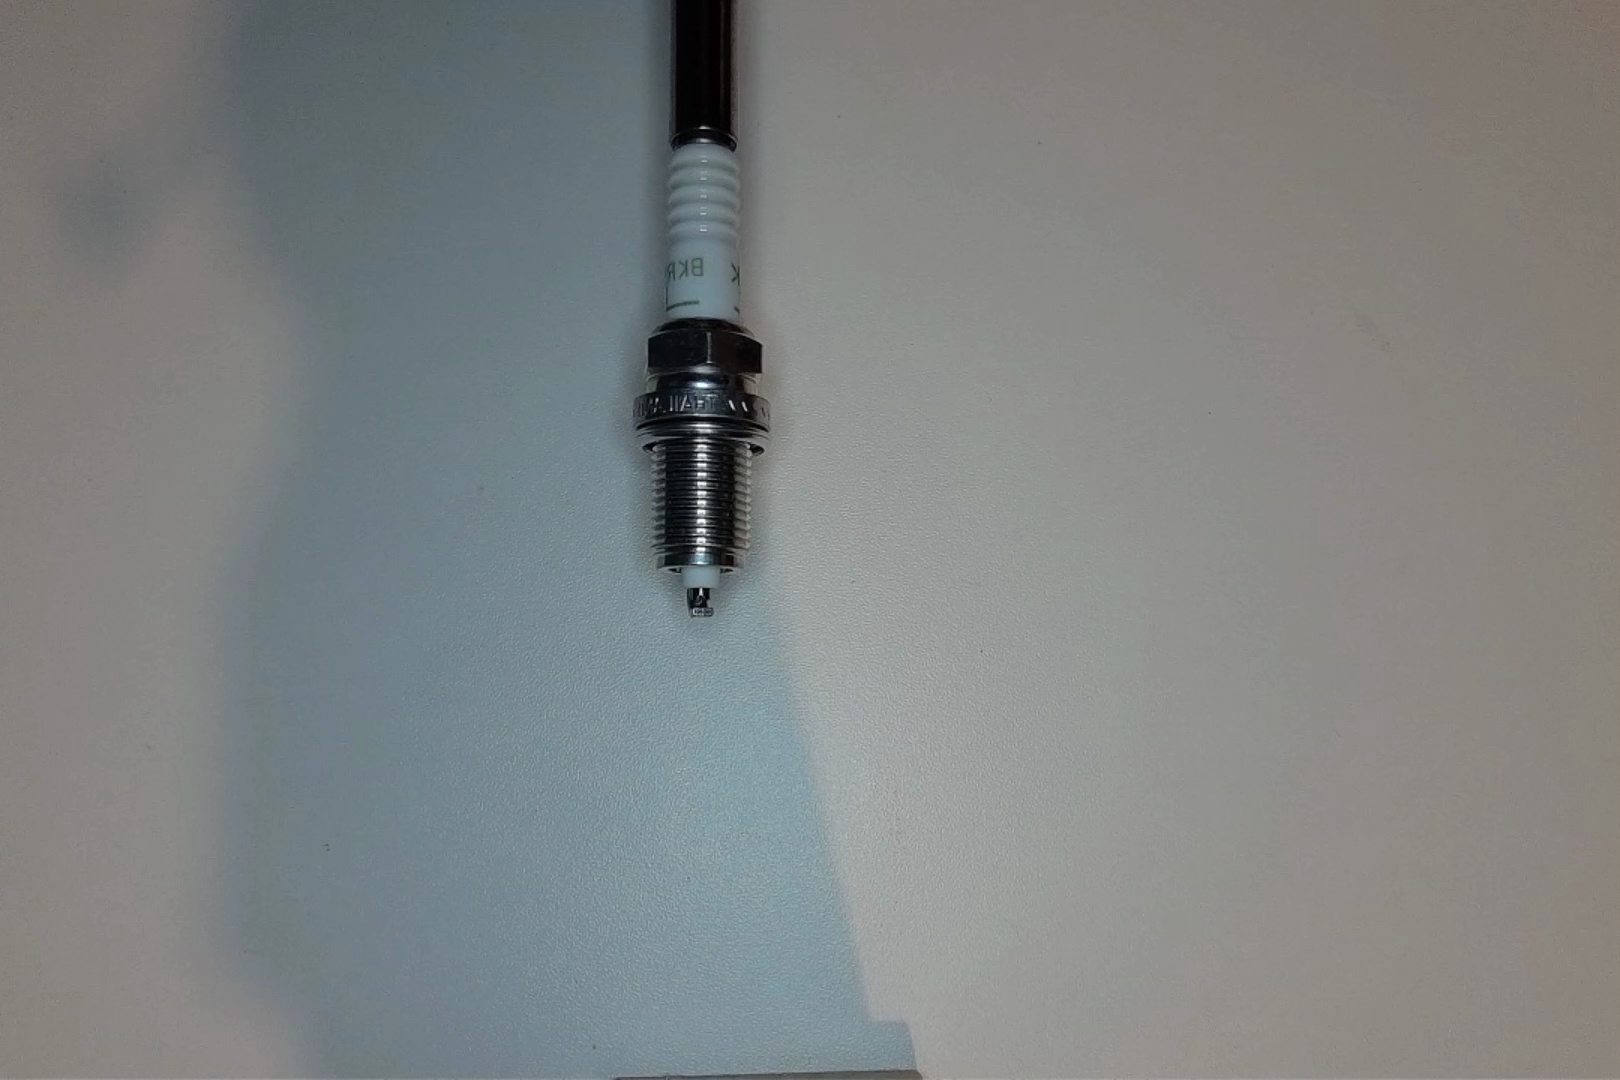
Label: normal